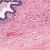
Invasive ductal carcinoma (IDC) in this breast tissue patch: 0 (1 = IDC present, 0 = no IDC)